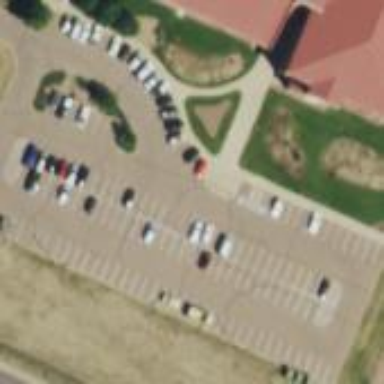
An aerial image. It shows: Parking area.